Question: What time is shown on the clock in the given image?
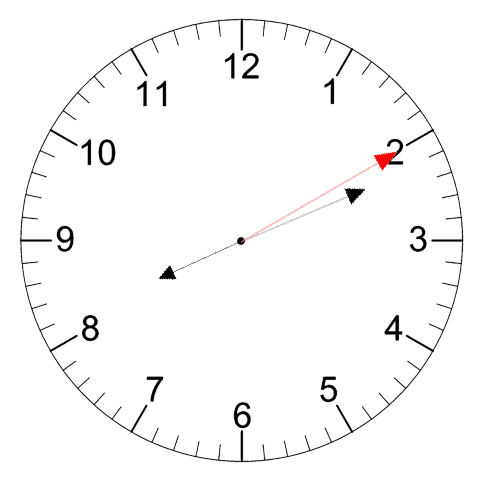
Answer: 08:11:10